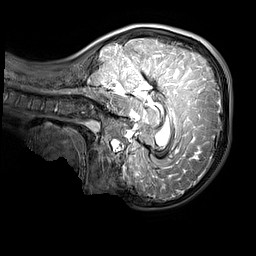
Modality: T2w
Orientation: sagittal
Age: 10
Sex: male
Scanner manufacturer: siemens
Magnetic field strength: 3 T
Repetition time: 3.2 s
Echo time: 0.408 s